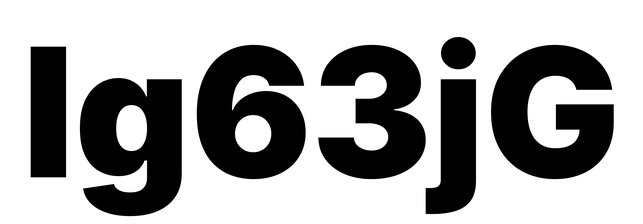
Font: Inter_Black